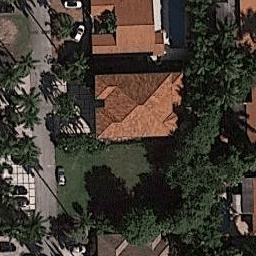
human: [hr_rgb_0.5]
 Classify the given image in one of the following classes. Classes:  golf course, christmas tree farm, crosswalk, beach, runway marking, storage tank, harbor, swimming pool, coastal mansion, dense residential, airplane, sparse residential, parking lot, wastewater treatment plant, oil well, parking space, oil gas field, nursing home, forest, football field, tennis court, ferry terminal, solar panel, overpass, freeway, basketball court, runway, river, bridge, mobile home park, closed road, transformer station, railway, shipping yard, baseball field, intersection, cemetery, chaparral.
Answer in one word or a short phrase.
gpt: coastal mansion